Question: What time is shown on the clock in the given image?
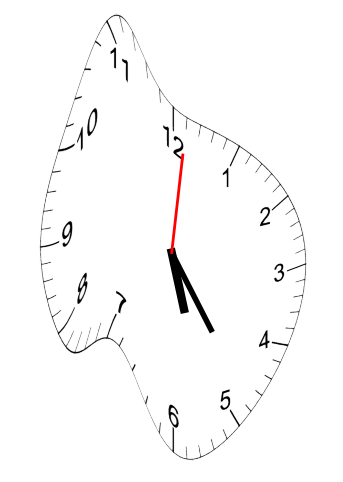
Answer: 05:24:01